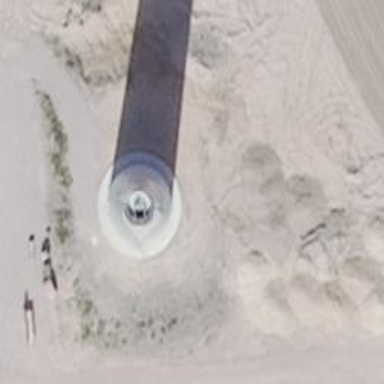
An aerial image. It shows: Wind generator powered by horizontal axis wind turbine.